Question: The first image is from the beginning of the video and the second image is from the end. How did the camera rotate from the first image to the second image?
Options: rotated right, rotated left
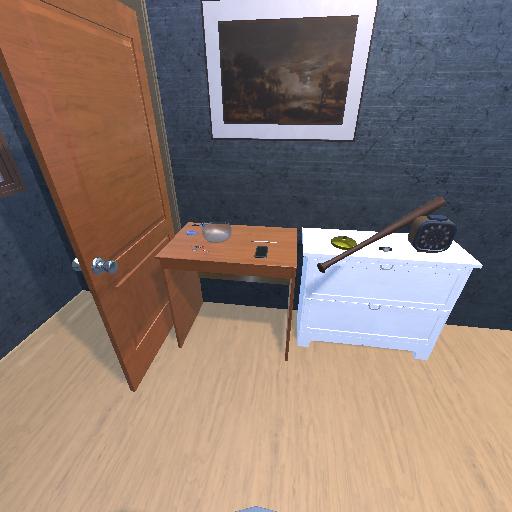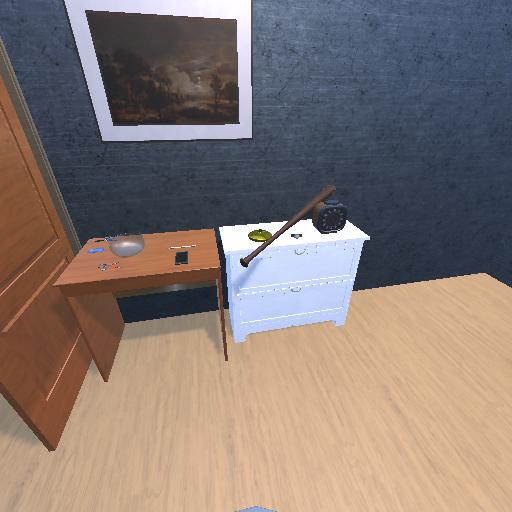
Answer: rotated right